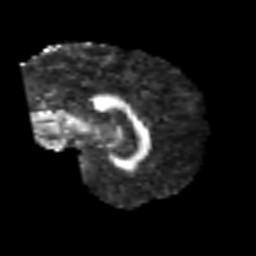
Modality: FA
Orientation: sagittal
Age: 49
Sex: male
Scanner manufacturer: siemens
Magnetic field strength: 3 T
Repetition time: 6.1 s
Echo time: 0.101 s